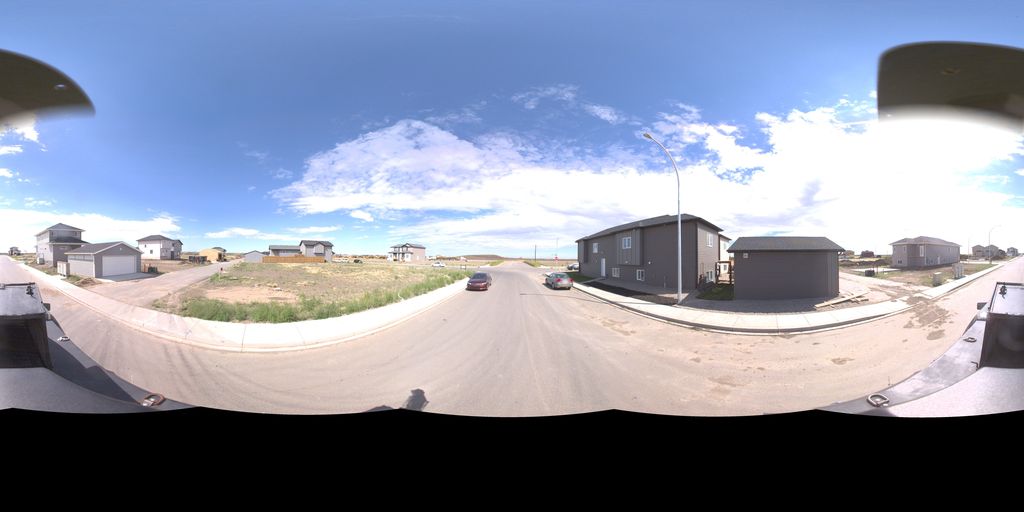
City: saskatoon